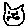
Label: cat